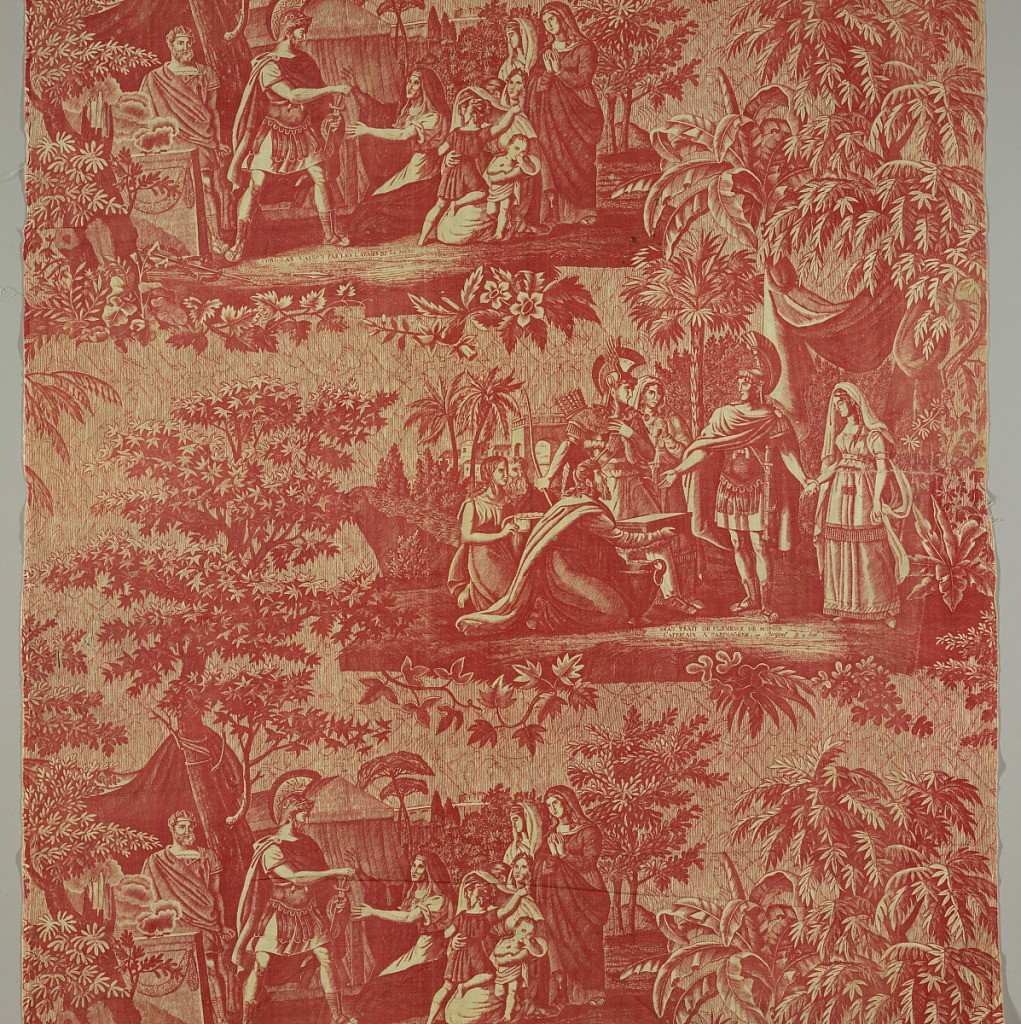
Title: Coriolanus and Scipio
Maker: Alexandre Buquet, French, 1802–1865
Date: ca. 1825
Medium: cotton Technique: roller printed on plain weave
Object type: Textile
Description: Two different stories, that of Coriolanus and that of Scipio, printed in red on a background of chickens. There is text in French under each of the scenes.